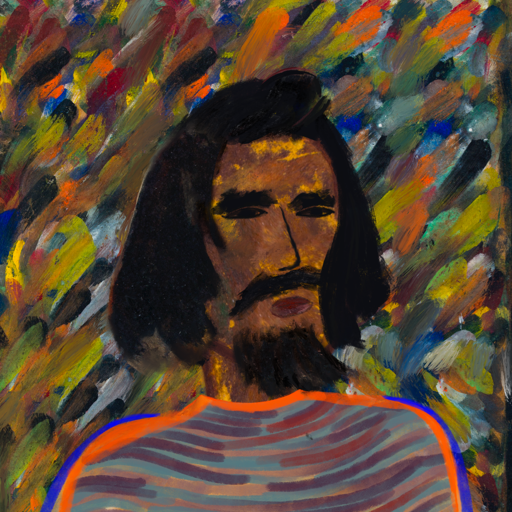
Background: An_Impression, Head And Neck Side: Comrade, Face Side: Mosgoul, Bust: Experience, Hair Side: Mosgoul, Head Accessory: Blank, Second Necklace: Blank, Necklace: Blank, Baby: Blank